【题型】填空题　【知识点】解析几何　【难度】medium
已知 \(\triangle ABC\) 是边长为 6 的等边三角形，\(M\) 是 \(\triangle ABC\) 的内切圆上一动点，则 \(\overrightarrow{AB}\cdot\overrightarrow{AM}\) 的最小值为 \underline{\ \ \ \ \ \ \ \ }。
【解答】
\textbf{【答案】} \(\boldsymbol{18 - 6\sqrt{3}}\)

\noindent
\textbf{【分析】} 建立平面直角坐标系，设 \(M\) 的坐标，由平面向量数量积的坐标和三角函数的有界性计算即可求得。

\noindent
\textbf{【解析】} 以 \(BC\) 的中点 \(D\) 为坐标原点，\(BC\) 所在直线为 \(x\) 轴，\(BC\) 的中垂线 \(AD\) 所在直线为 \(y\) 轴，建立平面直角坐标系，

因为等边 \(\triangle ABC\) 的边长为 6，
所以 \(\triangle ABC\) 的内切圆圆心 \(O\) 在 \(AD\) 上，半径 \(r = \frac{6 \times 6 \times \frac{\sqrt{3}}{2}}{6+6+6} = \sqrt{3}\)，
则 \(B(-3,0)\)，\(C(3,0)\)，\(A(0,3\sqrt{3})\)，\(O(0,\sqrt{3})\)，\(M(\sqrt{3}\cos\alpha,\sqrt{3} + \sqrt{3}\sin\alpha)\)，

所以 \(\overrightarrow{AB} = (-3, -3\sqrt{3})\)，\(\overrightarrow{AM} = (\sqrt{3}\cos\alpha,\sqrt{3}\sin\alpha - 2\sqrt{3})\)，

所以
\[
\begin{aligned}
\overrightarrow{AB}\cdot\overrightarrow{AM} &= -3\sqrt{3}\cos\alpha - 9\sin\alpha + 18 \\
&= -6\sqrt{3}\sin\left(\alpha + \frac{\pi}{6}\right) + 18,
\end{aligned}
\]

所以当 \(\sin\left(\alpha + \frac{\pi}{6}\right) = 1\) 时，\(\overrightarrow{AB}\cdot\overrightarrow{AM}\) 取得最小值 \(18 - 6\sqrt{3}\)。

故答案为：\(\boldsymbol{18 - 6\sqrt{3}}\)。
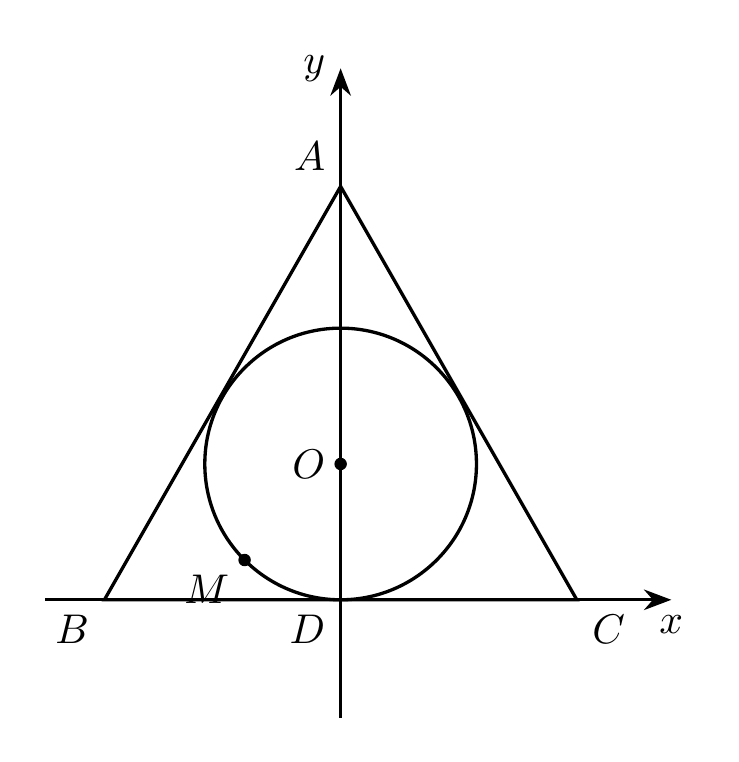